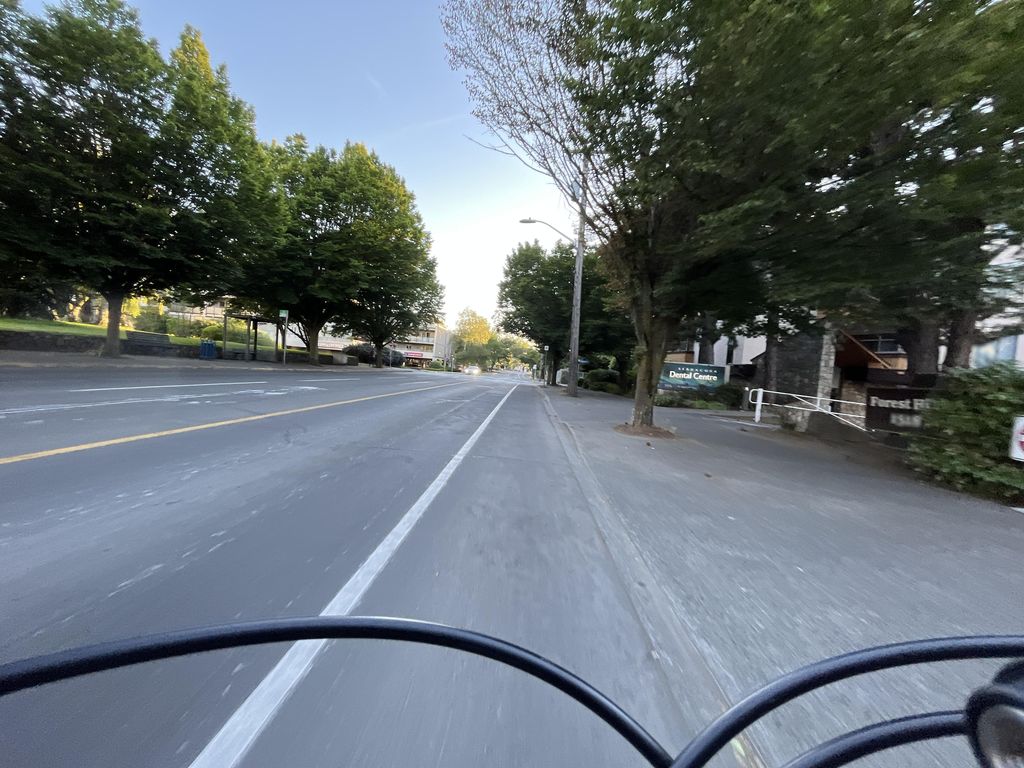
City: victoria